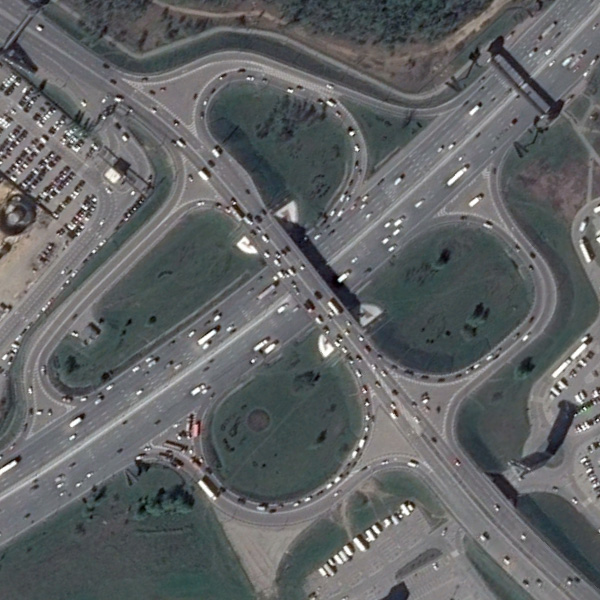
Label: Viaduct